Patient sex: F
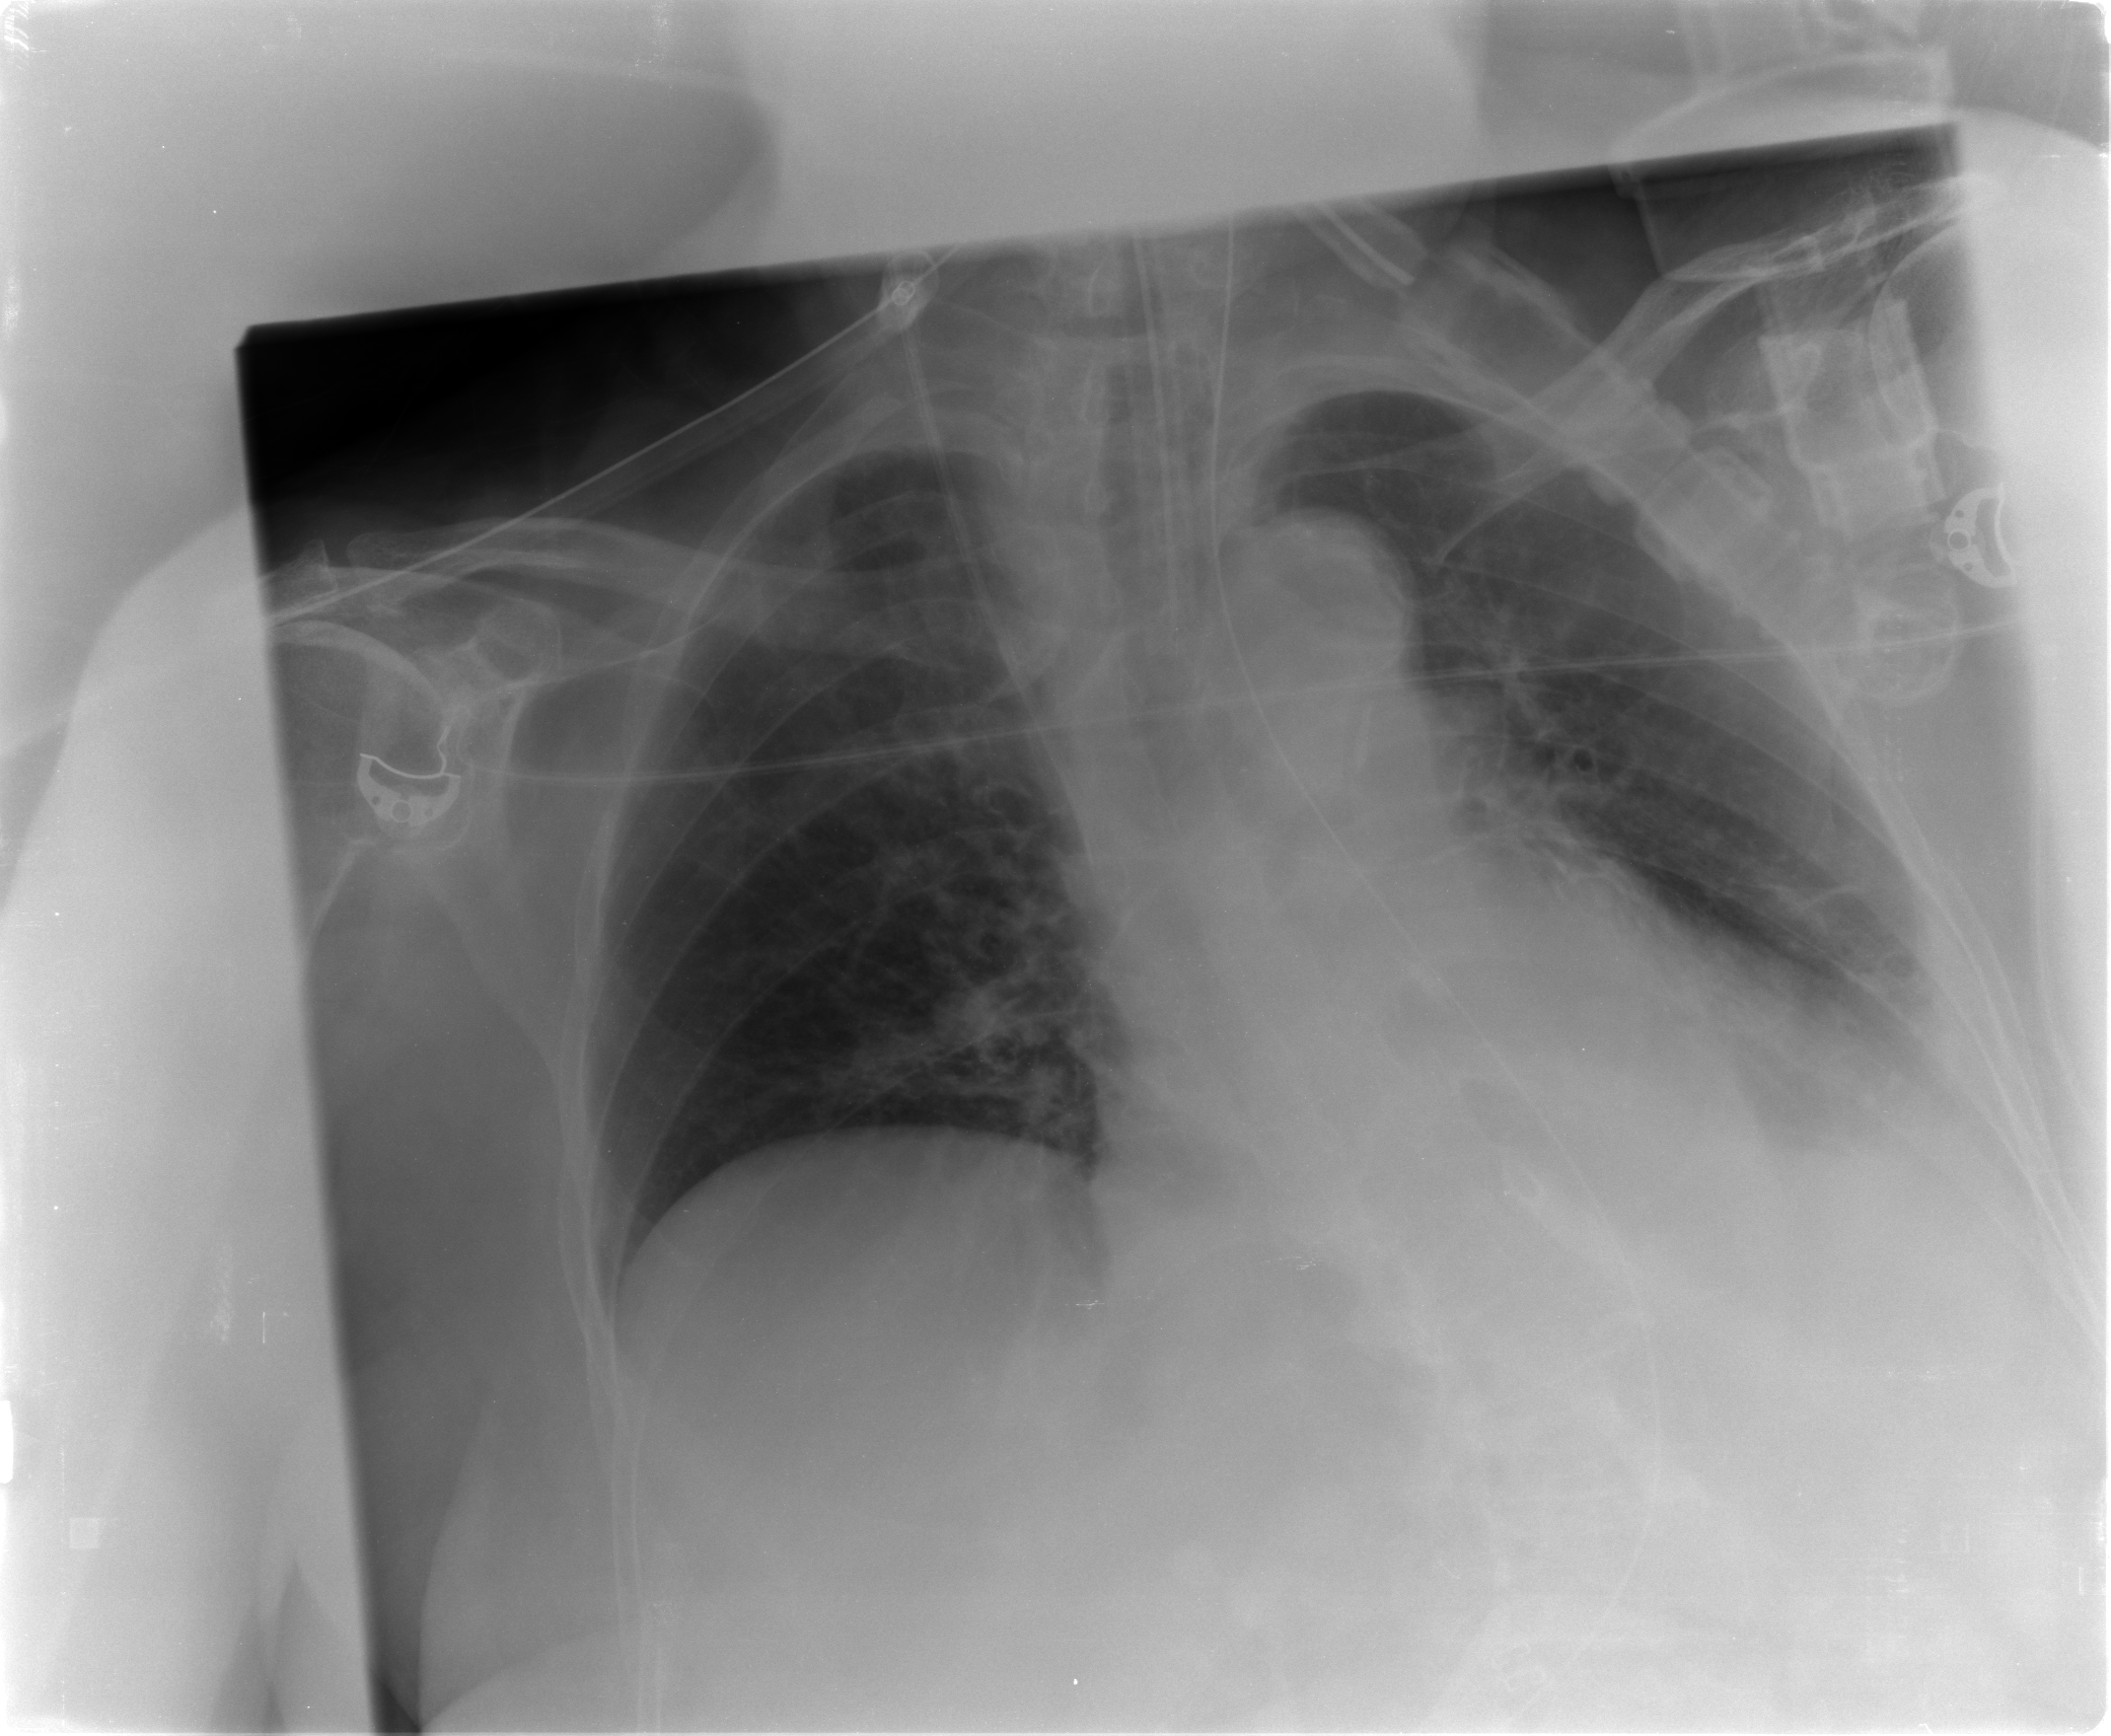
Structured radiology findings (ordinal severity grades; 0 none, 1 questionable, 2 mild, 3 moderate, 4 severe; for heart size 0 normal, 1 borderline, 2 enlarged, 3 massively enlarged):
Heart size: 0
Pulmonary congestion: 0
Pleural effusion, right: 0
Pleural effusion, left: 2
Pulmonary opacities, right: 0
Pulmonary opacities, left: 0
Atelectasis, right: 0
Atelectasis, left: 0